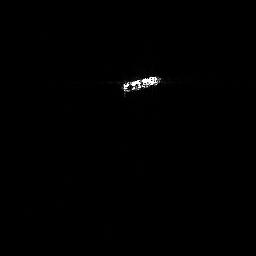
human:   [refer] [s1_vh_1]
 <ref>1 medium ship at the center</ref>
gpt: <box>[[45, 27, 63, 37, 0]]</box>